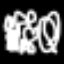
Label: bed